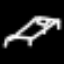
Label: bed